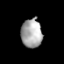
Tissue: prostate
Cell type: Epithelial cells
Senescence score: 0.2699
Nuclear area (px): 591
Mean DAPI intensity: 167.97